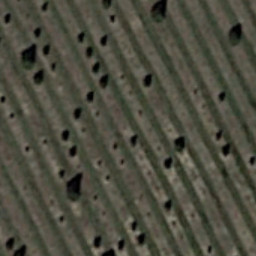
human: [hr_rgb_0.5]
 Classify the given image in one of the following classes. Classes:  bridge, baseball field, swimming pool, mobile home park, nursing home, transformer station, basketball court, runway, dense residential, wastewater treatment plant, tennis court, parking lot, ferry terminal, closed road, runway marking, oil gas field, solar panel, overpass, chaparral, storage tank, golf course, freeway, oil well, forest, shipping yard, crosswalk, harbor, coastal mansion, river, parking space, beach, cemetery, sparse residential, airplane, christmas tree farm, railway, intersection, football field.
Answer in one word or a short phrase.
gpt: christmas tree farm